Question: I need little help with JS function:
On the Image that I attached there is 3 textboxes and a button I want with JS
to Take the first letter that is in the FirstName text box + the full text in the the LastName textbox and when the user click on the button it will appened the first letter + last name like in the Pic.thank to the helpres!!!

My code in JS:
'''
function UserNameCreation_Click(sender, args) {
var l_FirstName = $find("<%=txtFirstName.ClientID %>");
var l_FirstNametxt = l_FirstName.get_value();
var l_LastName = $find("<%=txtLastName.ClientID %>");
var l_LastNametxt = l_LastName.get_value();
var l_UserName = $find("<%=txtUserName.ClientID %>");
var l_UserNametxt = l_UserName.get_value();
l_UserNametxt = l_FirstNametxt.substring(0, 1) + l_LastNametxt;
}
'''
asp code:
'''
<asp:TextBox ID="txtFirstName" Width="200px" MaxLength="50" runat="server"></asp:TextBox>
<telerik:RadButton ID="btnCreateUserName" runat="server" ClientIDMode="Static" AutoPostBack="false" Height="22px" Width="20px" OnClientClicked="UserNameCreation_Click" >
<Icon PrimaryIconCssClass="rbEdit" PrimaryIconLeft="4" PrimaryIconTop="4" />
</telerik:RadButton>
<asp:TextBox ID="txtLastName" Width="200px" MaxLength="50" runat="server"></asp:TextBox>
<asp:TextBox ID="txtUserName" Width="200px" MaxLength="25" runat="server"></asp:TextBox>
'''
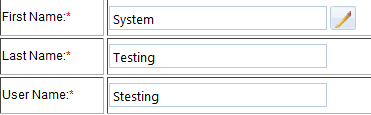
Answer: I think most of the problem is you are not doing anything with the result of your string combination. Another possibility is you are using microsoft's functions, use vanilla javascript or a framework like jquery.
See an example here: <URL>
HTML
'''
<input type="text" id="txt1" />
<input type="text" id="txt2" />
<input type="button" id="btn" value="fill" />
<input type="text" id="txt3" />
'''
Javascript
'''
function fill() {
var fName = document.getElementById('txt1').value;
var lName = document.getElementById('txt2').value;
var other = fName.substring(0,1) + lName;
document.getElementById('txt3').value = other;
}
document.getElementById('btn').onclick = fill;
'''